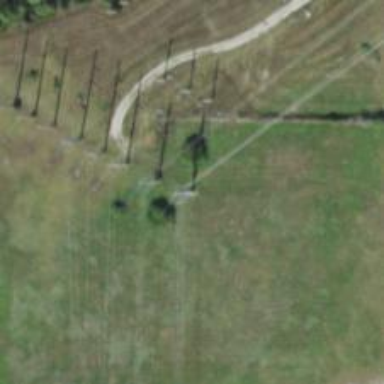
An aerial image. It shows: Power pole.